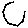
Label: hexagon